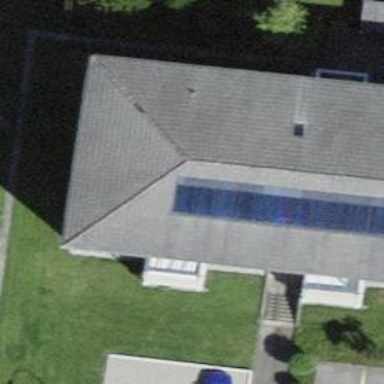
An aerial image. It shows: Solar power generator with photovoltaic panels.